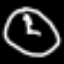
Label: clock